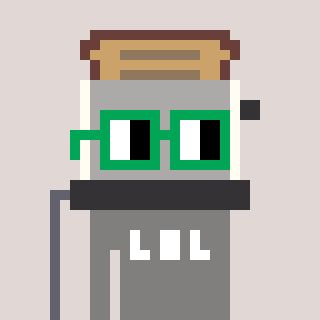
a pixel art character with square green glasses, a toaster-shaped head and a bluegrey-colored body on a warm background